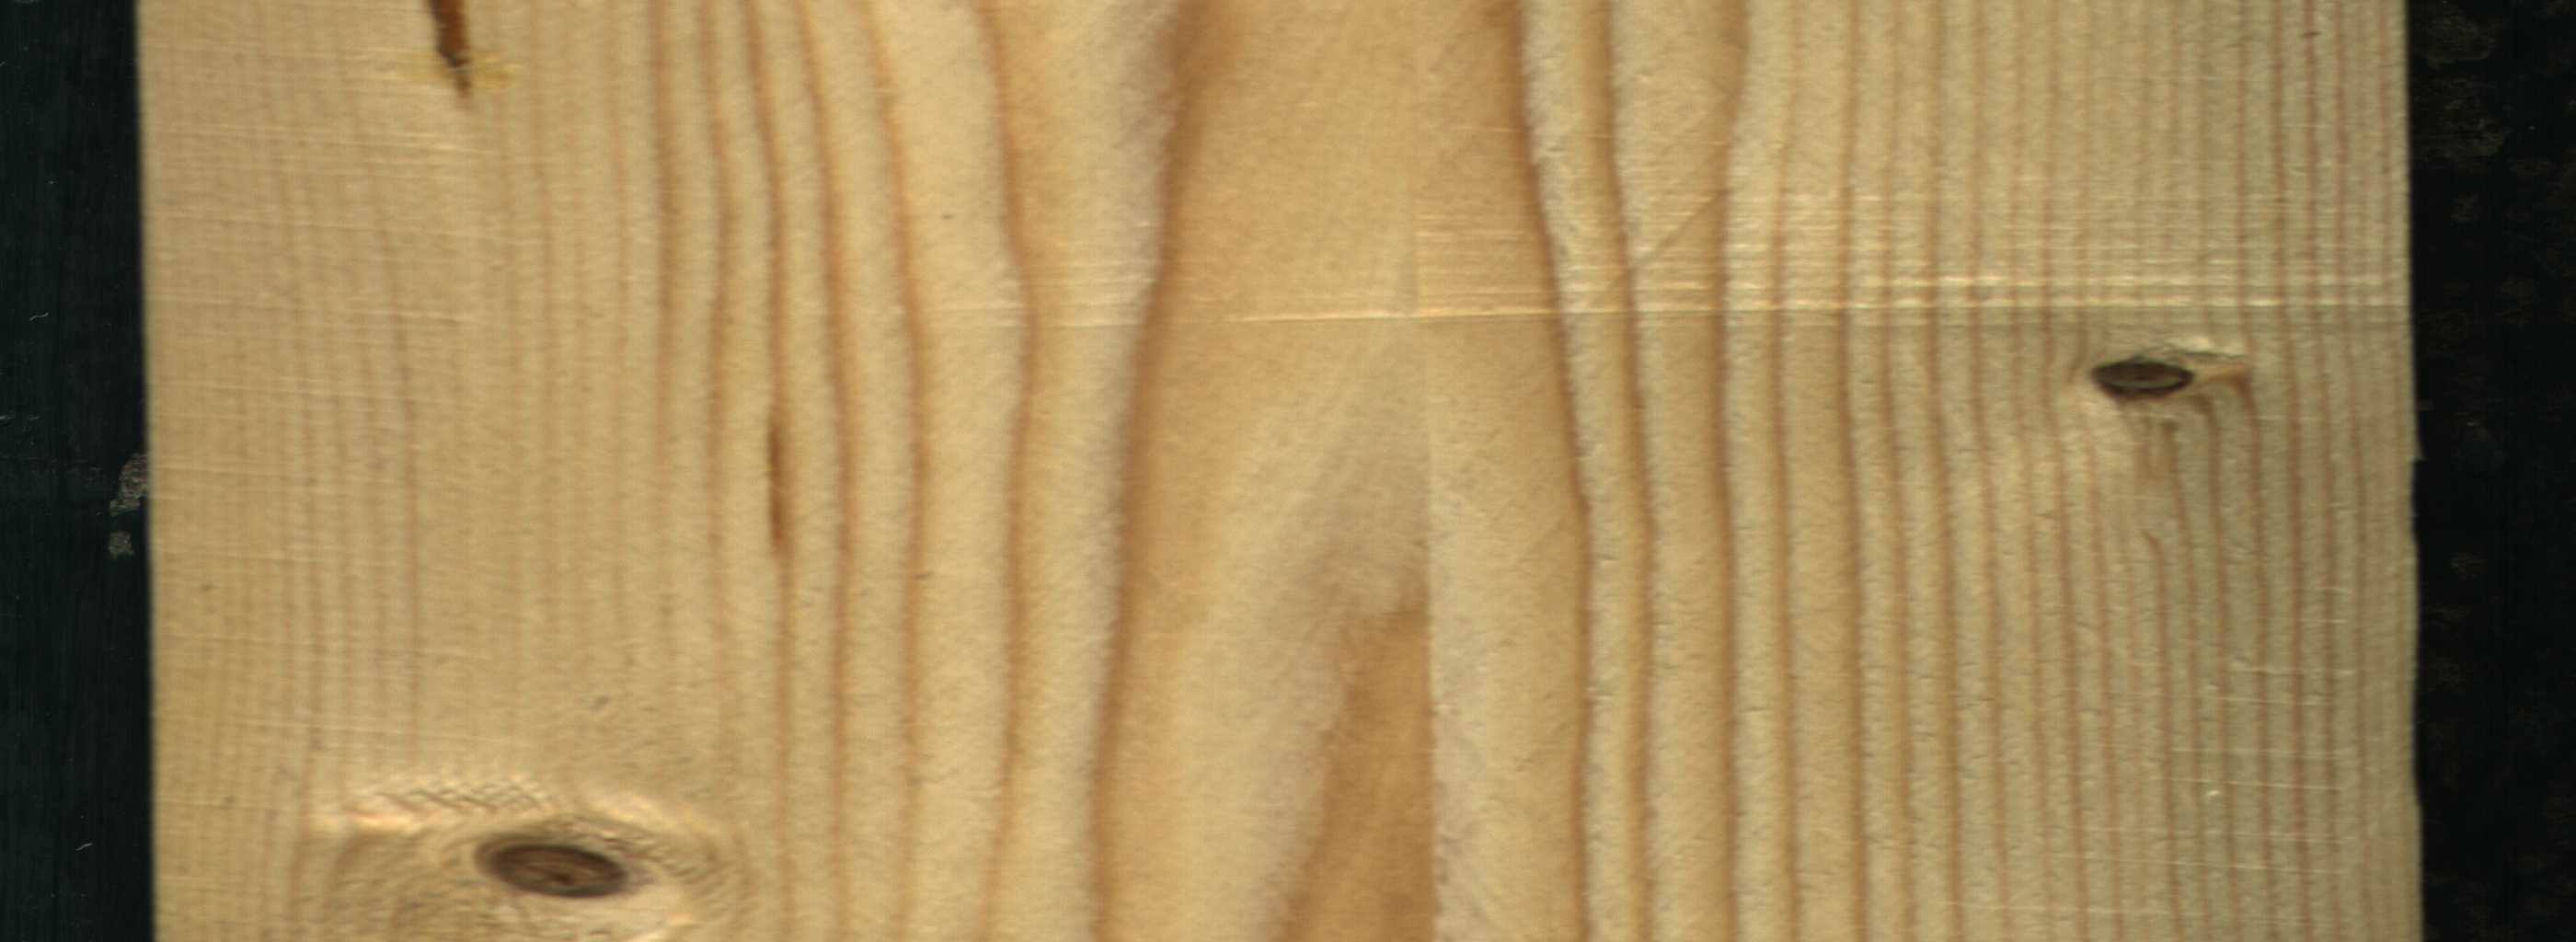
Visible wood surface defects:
resin
Dead_Knot
Dead_Knot